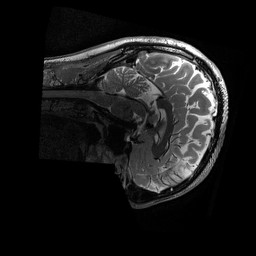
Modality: T2w
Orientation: sagittal
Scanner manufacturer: siemens
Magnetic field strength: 3 T
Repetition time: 3.2 s
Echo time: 0.564 s